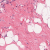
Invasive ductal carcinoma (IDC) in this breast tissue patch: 0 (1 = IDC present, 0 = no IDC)